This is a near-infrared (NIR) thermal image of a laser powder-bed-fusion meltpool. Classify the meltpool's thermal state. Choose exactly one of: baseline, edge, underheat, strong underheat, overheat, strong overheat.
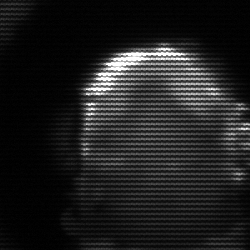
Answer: baseline